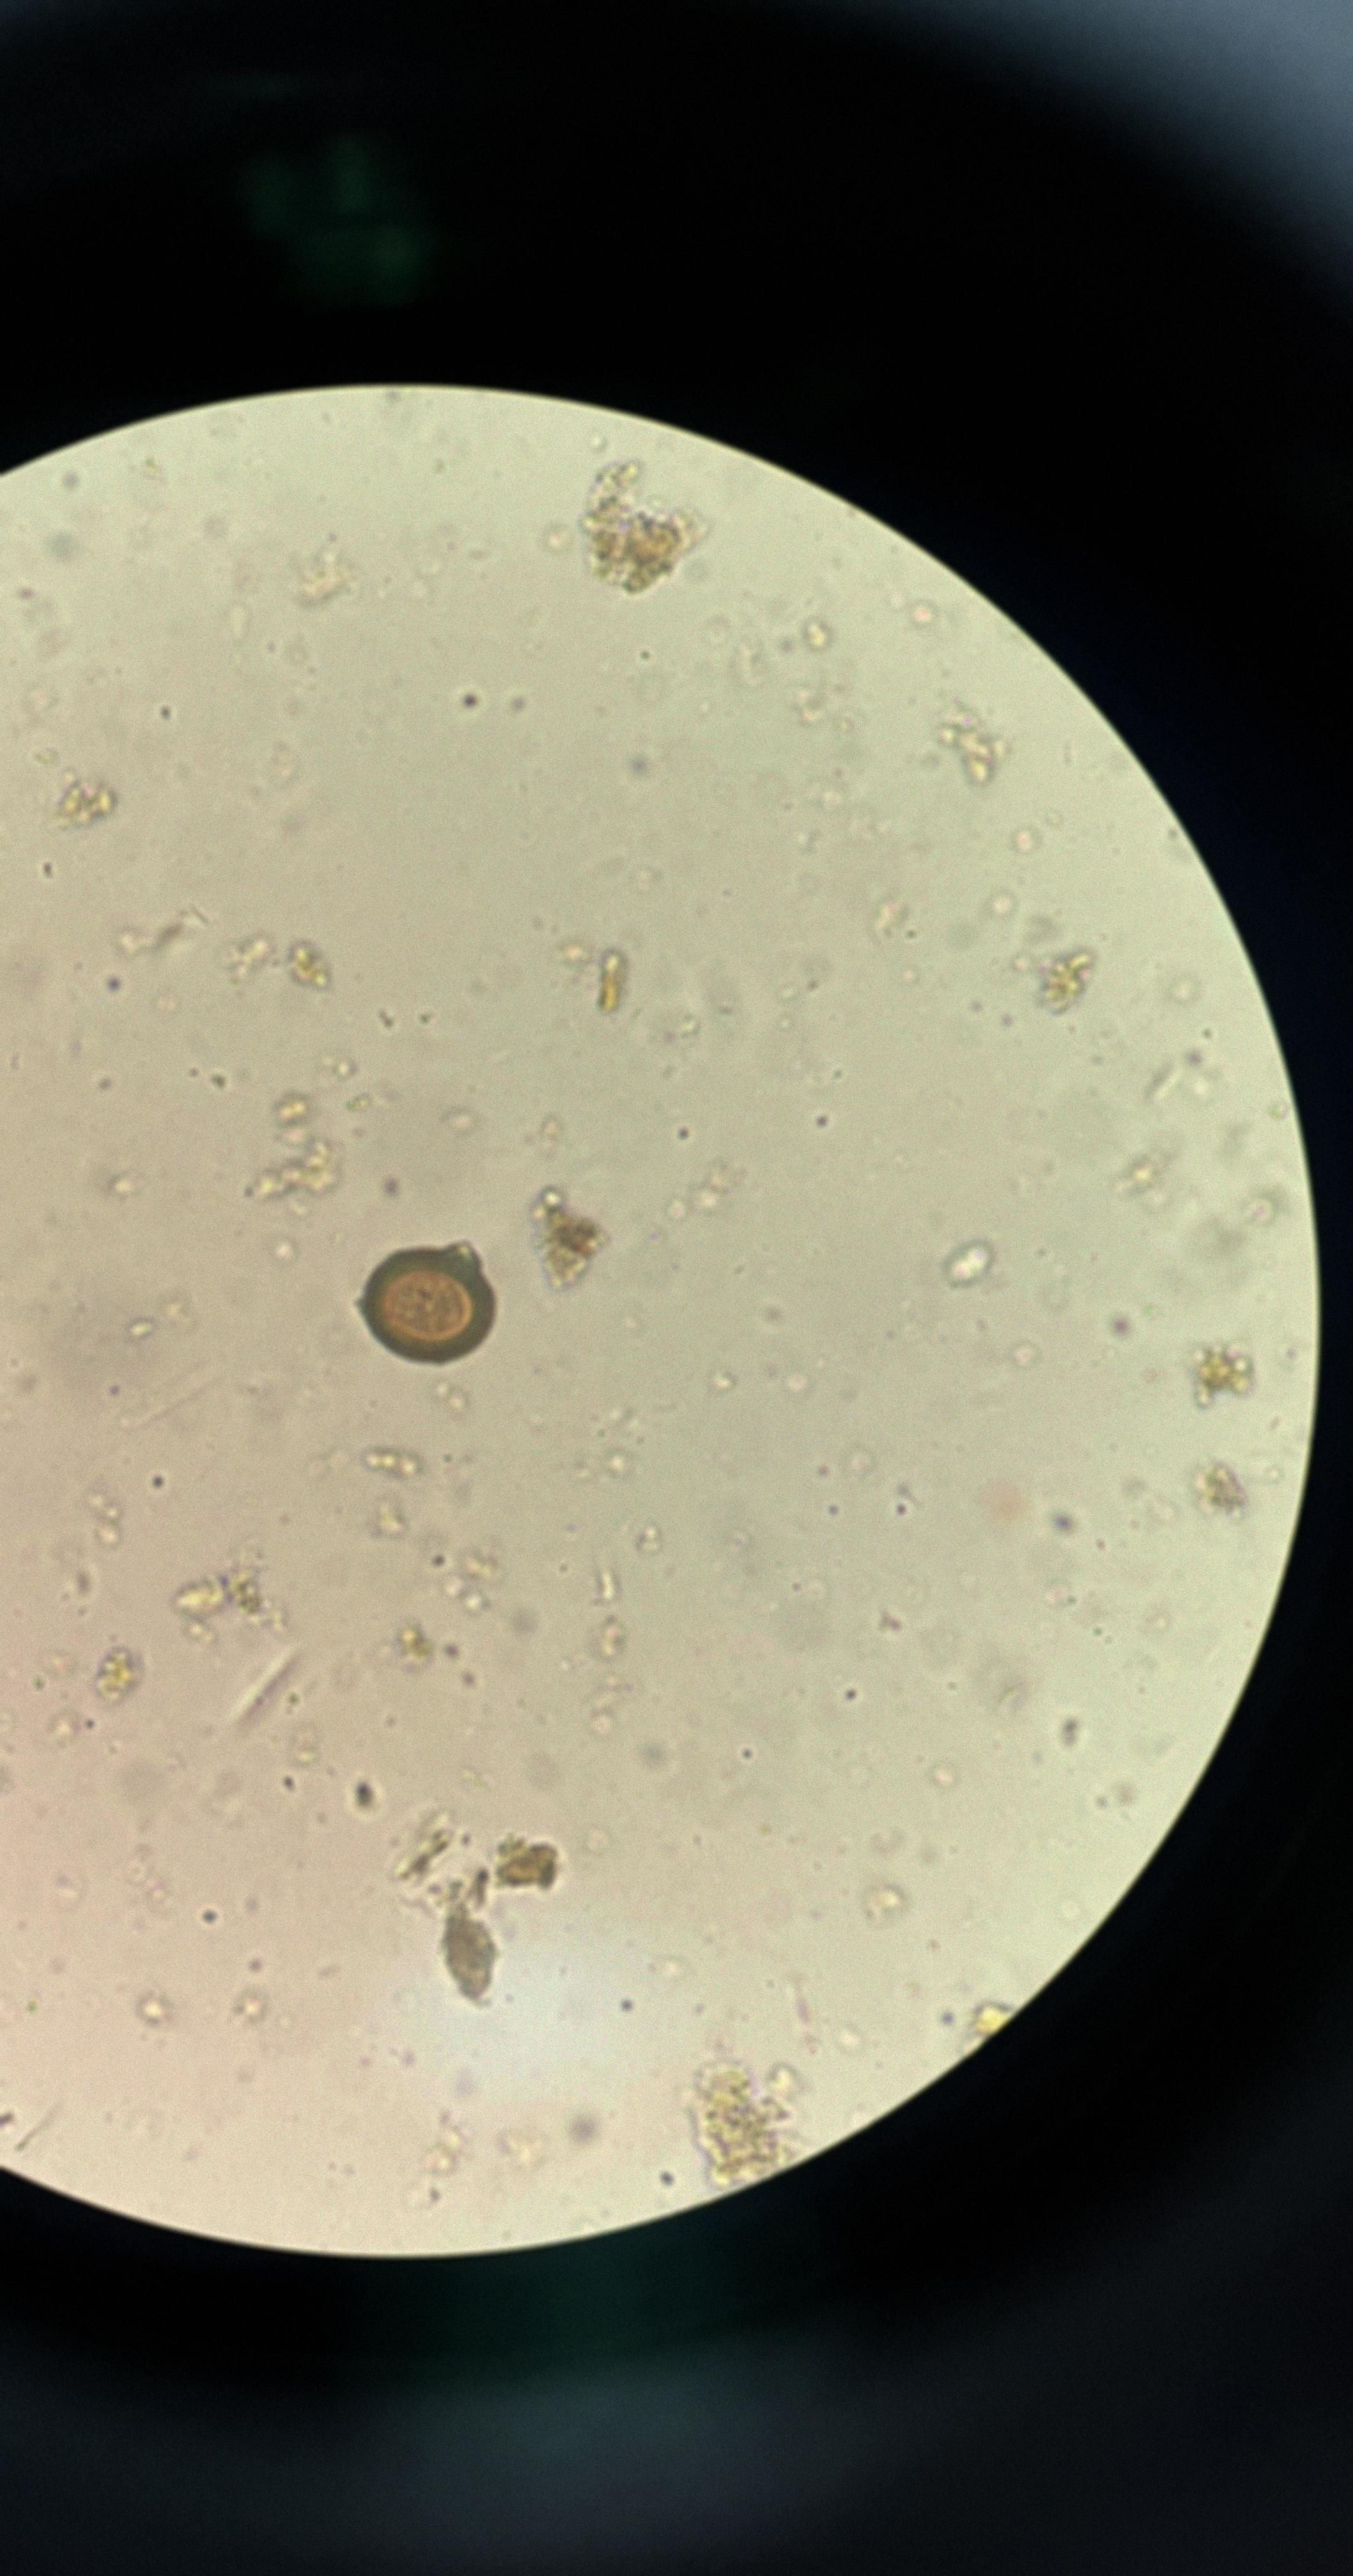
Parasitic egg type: Taenia spp. egg